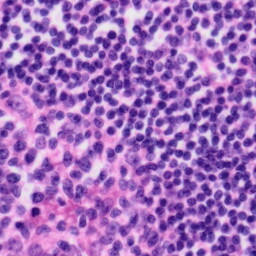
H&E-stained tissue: Tonsil